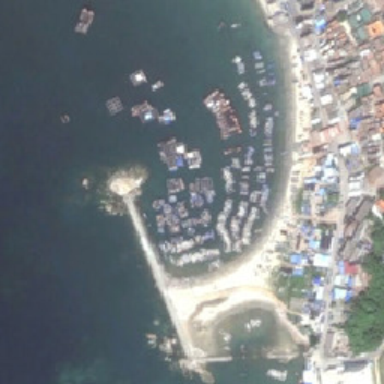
Many houses were built near the harbor .